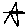
Label: star